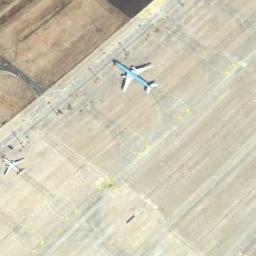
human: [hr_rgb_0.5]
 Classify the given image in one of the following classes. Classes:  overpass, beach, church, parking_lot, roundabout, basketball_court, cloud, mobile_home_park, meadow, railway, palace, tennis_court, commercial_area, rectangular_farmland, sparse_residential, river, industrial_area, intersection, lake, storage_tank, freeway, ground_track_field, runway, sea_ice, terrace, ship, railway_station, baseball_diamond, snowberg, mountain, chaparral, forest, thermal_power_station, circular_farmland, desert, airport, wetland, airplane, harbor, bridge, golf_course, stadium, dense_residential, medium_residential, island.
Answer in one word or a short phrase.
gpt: airplane